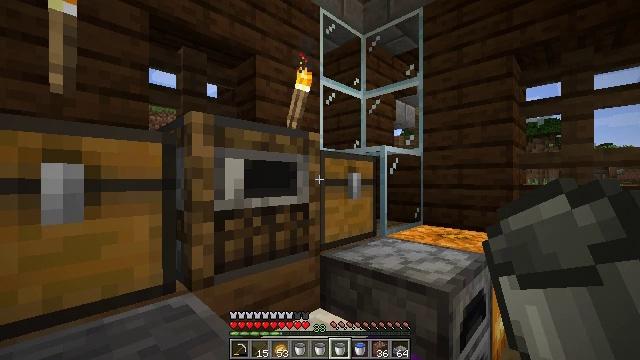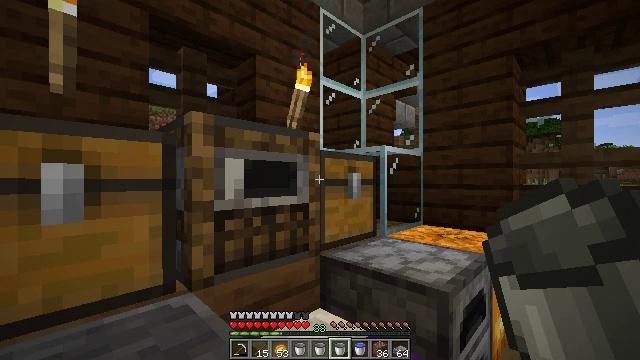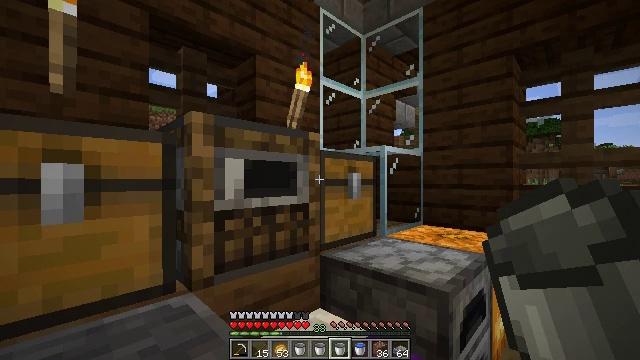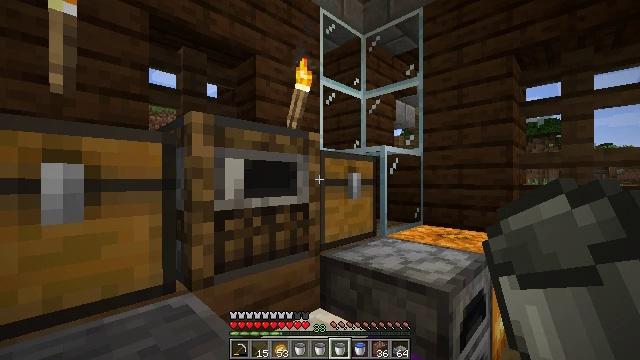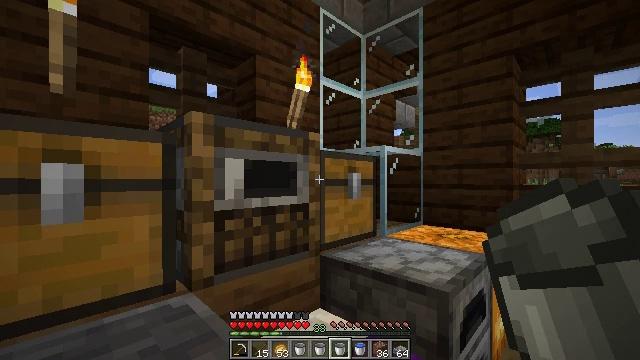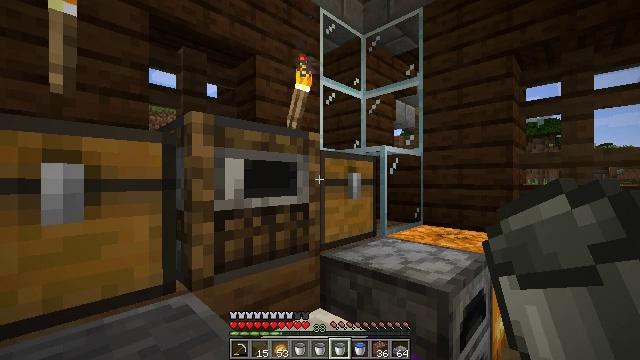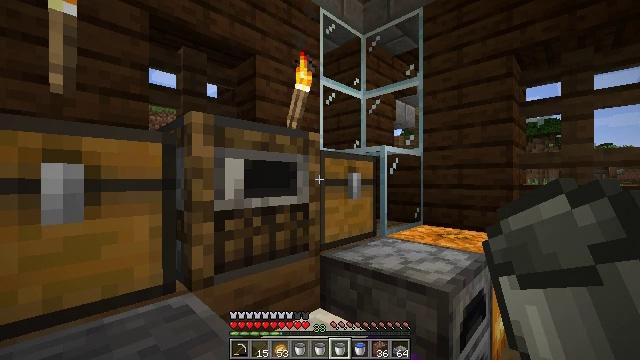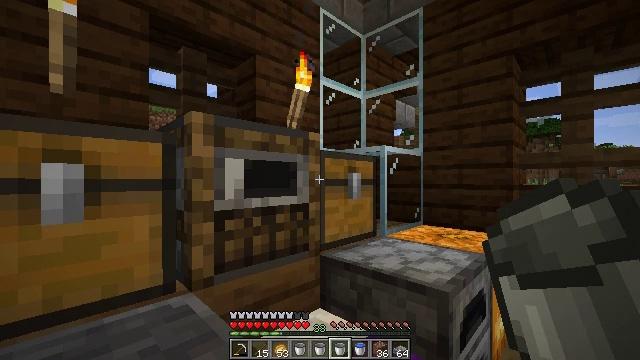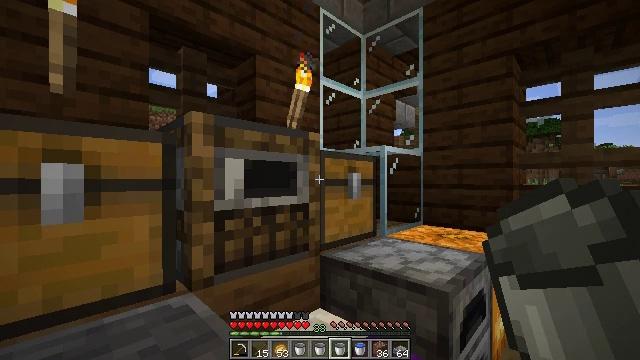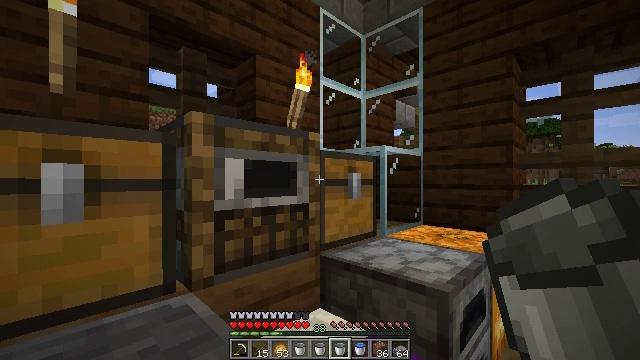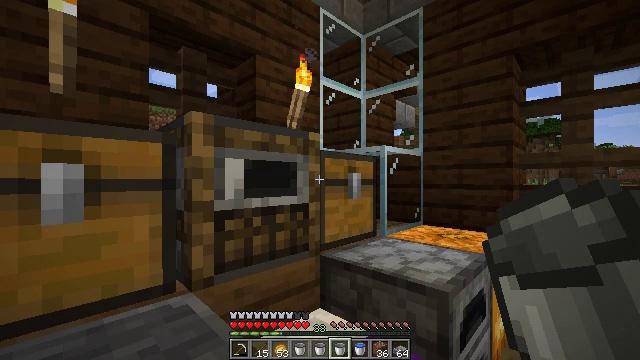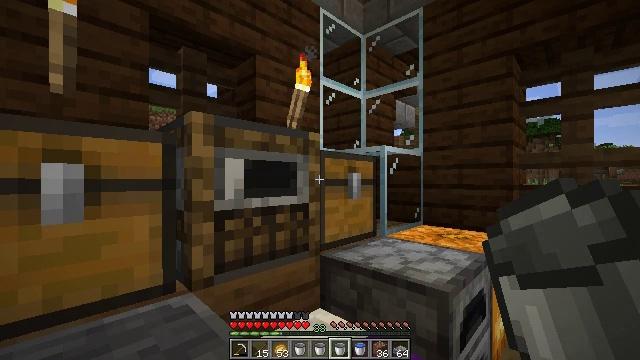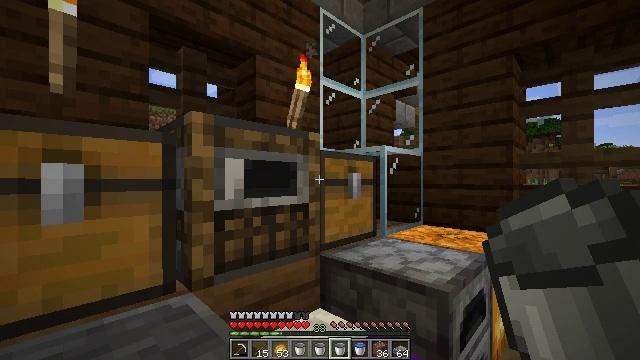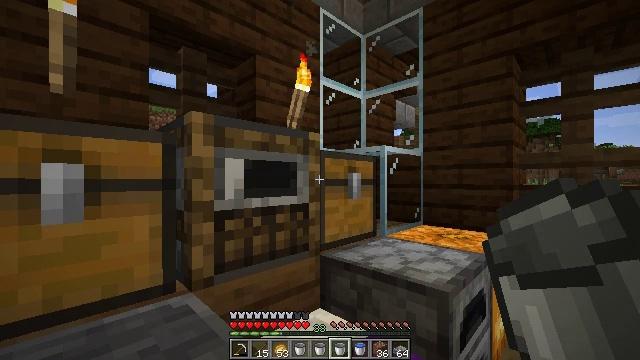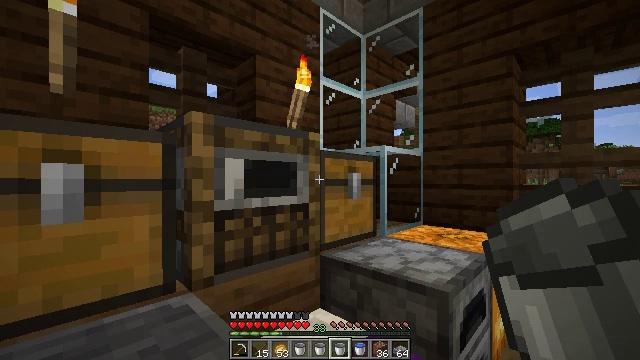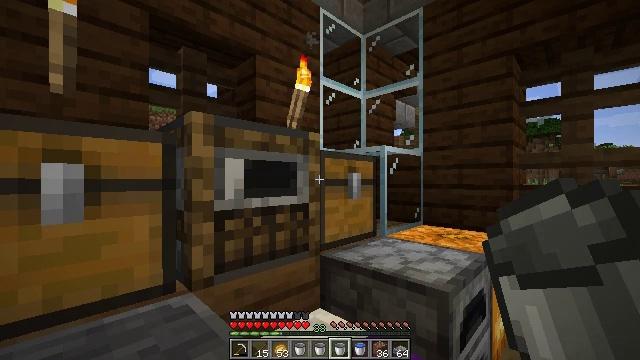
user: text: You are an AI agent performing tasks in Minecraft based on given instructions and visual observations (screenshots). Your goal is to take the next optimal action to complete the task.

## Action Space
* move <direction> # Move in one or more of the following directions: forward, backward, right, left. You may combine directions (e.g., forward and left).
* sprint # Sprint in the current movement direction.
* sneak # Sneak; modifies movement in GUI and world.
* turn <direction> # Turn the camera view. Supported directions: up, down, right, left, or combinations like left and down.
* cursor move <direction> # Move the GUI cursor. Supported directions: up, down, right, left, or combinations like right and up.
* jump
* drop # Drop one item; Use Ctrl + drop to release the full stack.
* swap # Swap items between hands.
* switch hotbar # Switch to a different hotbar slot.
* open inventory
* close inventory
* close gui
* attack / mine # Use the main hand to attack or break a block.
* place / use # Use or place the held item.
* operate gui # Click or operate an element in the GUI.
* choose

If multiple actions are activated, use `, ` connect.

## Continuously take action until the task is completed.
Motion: motion action
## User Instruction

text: Collect spruce leaves for landscaping.
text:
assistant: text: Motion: no_op
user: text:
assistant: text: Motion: no_op
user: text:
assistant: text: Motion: no_op
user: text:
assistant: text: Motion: no_op
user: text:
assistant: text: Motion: no_op
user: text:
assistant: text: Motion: no_op
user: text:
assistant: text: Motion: no_op
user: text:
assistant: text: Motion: no_op
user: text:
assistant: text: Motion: no_op
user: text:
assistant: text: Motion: no_op
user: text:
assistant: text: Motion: no_op
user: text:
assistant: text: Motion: no_op
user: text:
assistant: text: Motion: no_op
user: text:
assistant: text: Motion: no_op
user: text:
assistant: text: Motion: no_op
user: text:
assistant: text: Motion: no_op
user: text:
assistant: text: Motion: no_op
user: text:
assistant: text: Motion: no_op
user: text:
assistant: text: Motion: no_op
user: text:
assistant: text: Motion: no_op
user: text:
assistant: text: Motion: no_op
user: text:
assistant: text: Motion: no_op
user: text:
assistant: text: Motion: no_op
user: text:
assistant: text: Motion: no_op
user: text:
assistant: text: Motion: no_op
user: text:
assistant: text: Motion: no_op
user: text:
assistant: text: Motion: no_op
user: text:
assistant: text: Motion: no_op
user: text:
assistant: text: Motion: no_op
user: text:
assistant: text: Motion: no_op